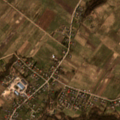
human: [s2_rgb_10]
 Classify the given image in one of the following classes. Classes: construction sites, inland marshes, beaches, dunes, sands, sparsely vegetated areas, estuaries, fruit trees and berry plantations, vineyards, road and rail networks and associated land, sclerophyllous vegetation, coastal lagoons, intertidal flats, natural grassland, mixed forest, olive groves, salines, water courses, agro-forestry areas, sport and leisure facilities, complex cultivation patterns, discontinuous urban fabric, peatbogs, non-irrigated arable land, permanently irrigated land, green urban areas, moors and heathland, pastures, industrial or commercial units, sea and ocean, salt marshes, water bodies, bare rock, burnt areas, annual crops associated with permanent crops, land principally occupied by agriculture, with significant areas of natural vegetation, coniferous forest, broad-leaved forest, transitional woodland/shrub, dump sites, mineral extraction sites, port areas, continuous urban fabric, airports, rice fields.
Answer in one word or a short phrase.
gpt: discontinuous urban fabric, non-irrigated arable land, complex cultivation patterns, broad-leaved forest